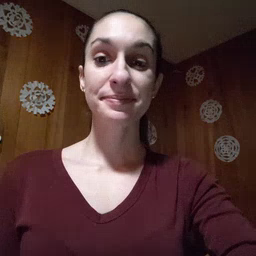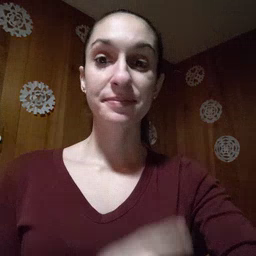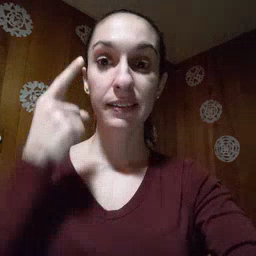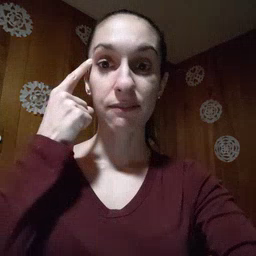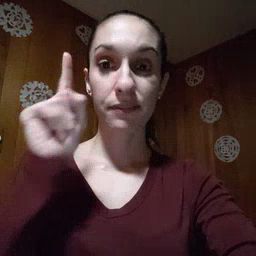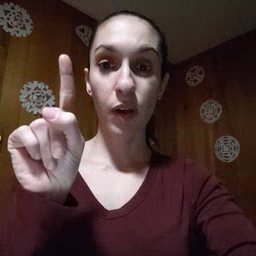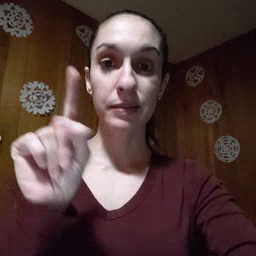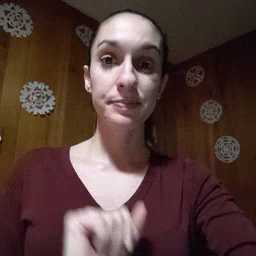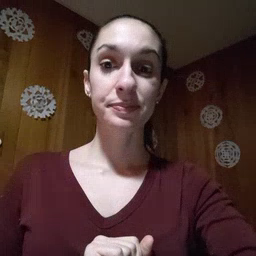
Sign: for